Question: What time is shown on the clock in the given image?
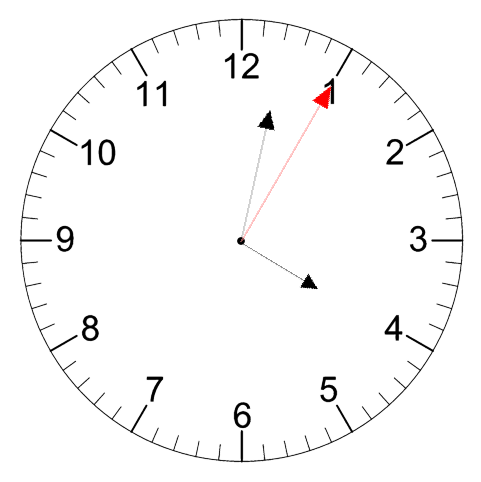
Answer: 04:02:05